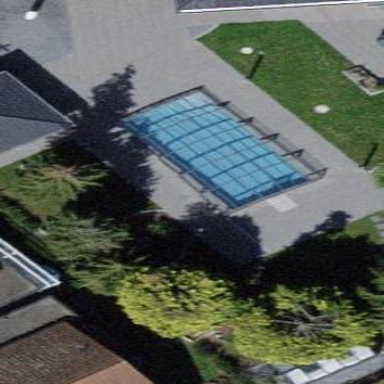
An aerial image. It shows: Outdoor swimming pool located in leisure land.